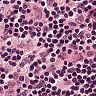
Metastatic tissue present: no